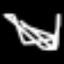
Label: squiggle